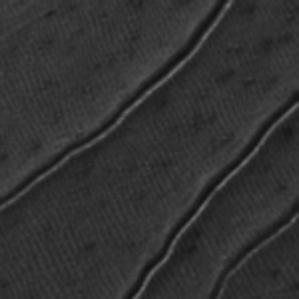
Label: frost